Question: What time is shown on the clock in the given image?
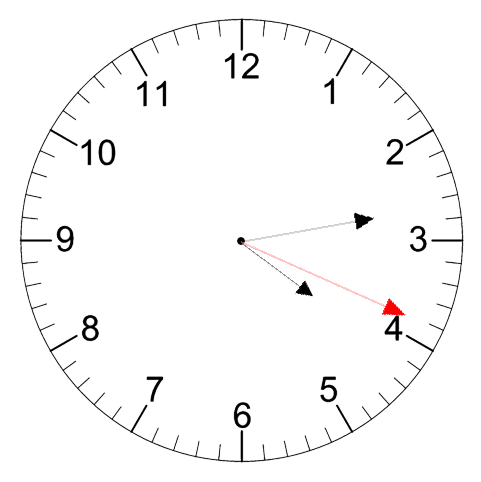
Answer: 04:13:19